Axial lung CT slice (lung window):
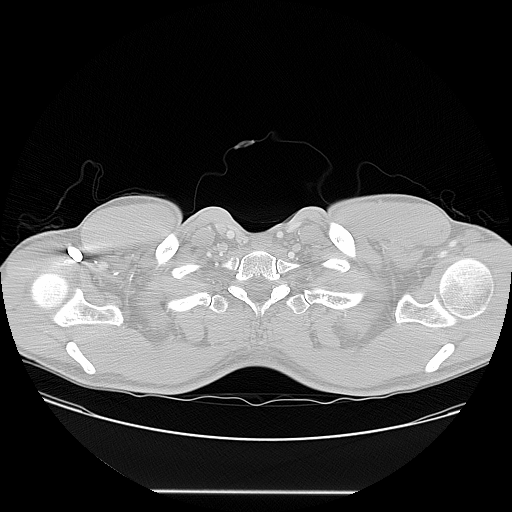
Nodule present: no